Field crop: maize
Growth stage: 2
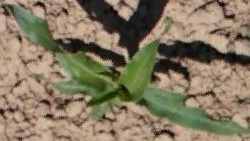
Species: maize